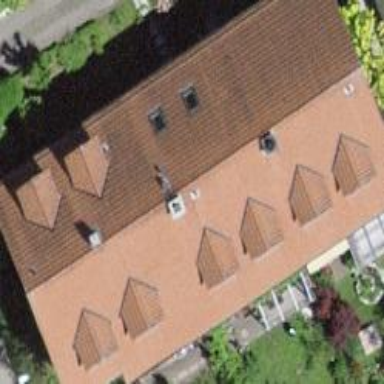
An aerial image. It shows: Terrace building.